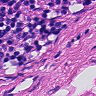
Metastatic tissue present: no